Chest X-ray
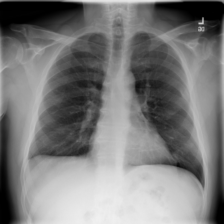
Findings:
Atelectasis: negative
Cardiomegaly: negative
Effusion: positive
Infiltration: negative
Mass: negative
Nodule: negative
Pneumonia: negative
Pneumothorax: negative
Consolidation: negative
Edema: negative
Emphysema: negative
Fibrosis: negative
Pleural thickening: negative
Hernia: negative